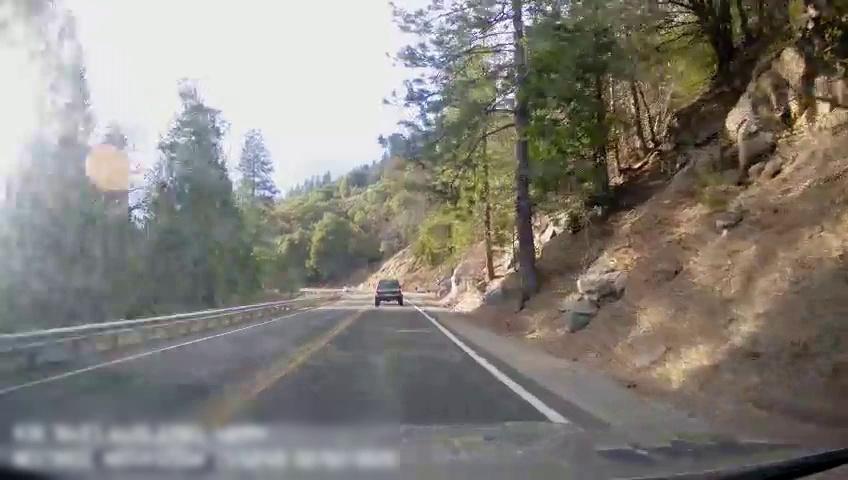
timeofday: Day
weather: Sunny
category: Drivable Space
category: Vehicles | Truck
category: Lanes | Current Lane
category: Lanes | Opposite Lane
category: Lanes | Opposite Lane
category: Lanes | Opposite Lane